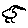
Label: bird